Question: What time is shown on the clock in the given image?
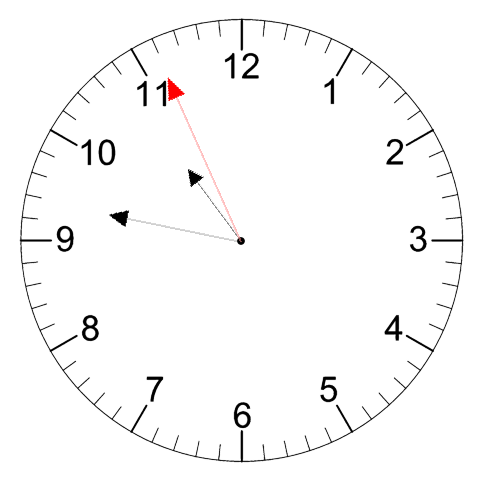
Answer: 10:46:56